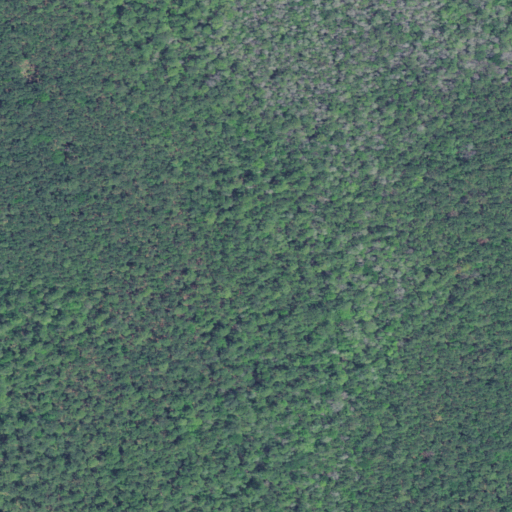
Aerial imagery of island in South Carolina named Yellowjacket Island containing evergreen forest and woody wetlands